Question: I have Added one Extra total on one page checkout .I had added custom title with some tooltip and it was working fine. but since i did the magento upgrade , it shows html tags.

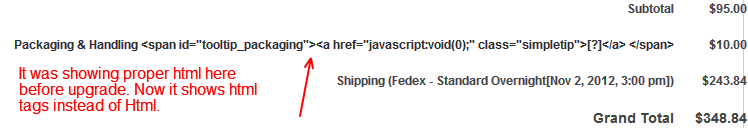
Answer: Assuming that you are using magento v1.7+
Take a look at your total template /app/design/frontend/base/default/template/checkout/total/default.phtml
Magento is escaping html using $this->escapeHtml()
'''
<?php if ($this->getRenderingArea() == $this->getTotal()->getArea()): ?><strong><?php endif; ?>
<?php echo $this->escapeHtml($this->getTotal()->getTitle()); ?>
<?php if ($this->getRenderingArea() == $this->getTotal()->getArea()): ?></strong><?php endif; ?>
'''
Take a look at /app/code/core/Mage/Core/Block/Abstract.php
'''
public function escapeHtml($data, $allowedTags = null)
{
return $this->helper('core')->escapeHtml($data, $allowedTags);
}
'''
To fix this you can either remove '$this->escapeHtml()'or '$this->escapeHtml($this->getTotal()->getTitle(), array('span','a'))'